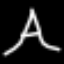
Label: The Eiffel Tower